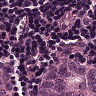
Metastatic tissue present: no